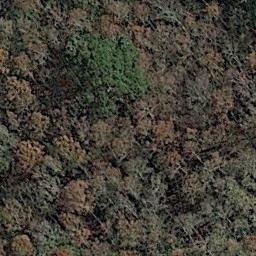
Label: forest